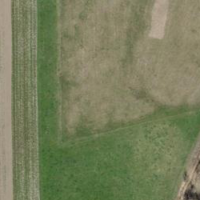
EUNIS habitat code: 23
Species observed at this site:
Pseudochorthippus parallelus
Chorthippus biguttulus